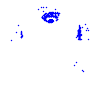
Particle: electron